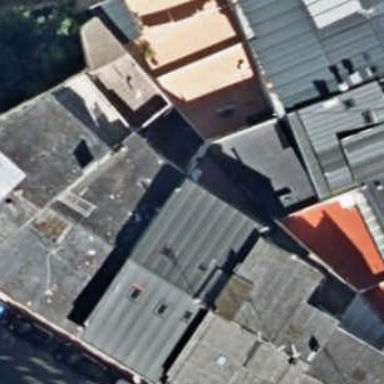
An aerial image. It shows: Residential building.